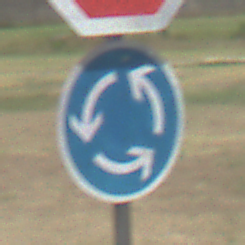
Verkehrszeichen: Kreisverkehr
Zusatzzeichen oben: Stop
Umgebung: Outdoor, Nature
Tageszeit: Midday
Wetter: Clear
Licht: Natural
Jahreszeit: NotSpecified
Kontrast: HighContrast